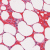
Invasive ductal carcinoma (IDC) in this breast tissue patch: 0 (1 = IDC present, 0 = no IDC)